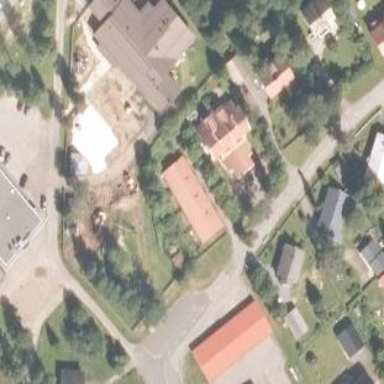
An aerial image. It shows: Kindergarten.